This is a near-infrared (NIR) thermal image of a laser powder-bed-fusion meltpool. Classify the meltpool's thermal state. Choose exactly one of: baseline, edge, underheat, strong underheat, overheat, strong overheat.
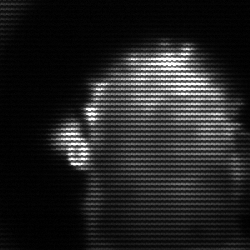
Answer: baseline